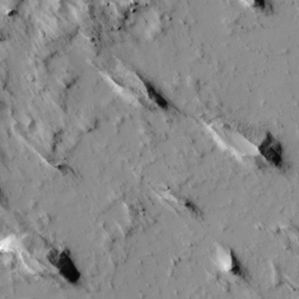
Label: non_frost